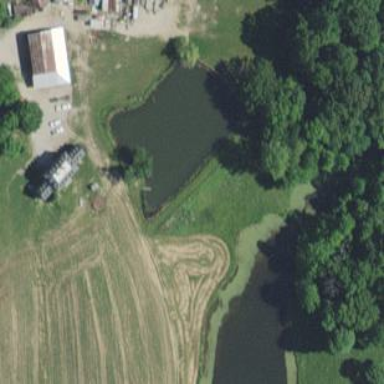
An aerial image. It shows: Pond with natural water.